Interaction volume radius: 5 \u00c5
Interaction volume height: 40 \u00c5
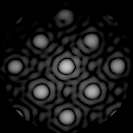
Disorder parameter: 0.05285